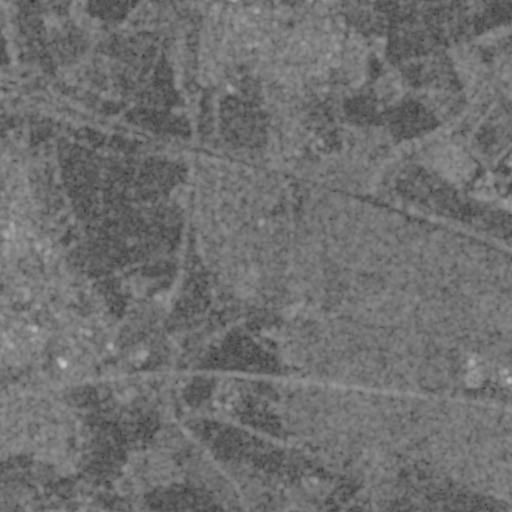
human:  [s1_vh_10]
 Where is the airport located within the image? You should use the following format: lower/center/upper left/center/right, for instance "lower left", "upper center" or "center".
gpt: The airport is located in the lower left of the image.
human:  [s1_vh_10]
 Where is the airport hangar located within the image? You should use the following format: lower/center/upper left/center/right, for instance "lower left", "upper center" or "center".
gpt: The airport hangar is located in the lower left of the image.
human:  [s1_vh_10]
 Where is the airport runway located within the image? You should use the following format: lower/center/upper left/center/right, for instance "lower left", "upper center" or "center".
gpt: The airport runway is located in the lower left of the image.
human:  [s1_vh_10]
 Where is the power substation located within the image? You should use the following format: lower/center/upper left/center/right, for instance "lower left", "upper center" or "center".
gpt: The power substation is located in the upper right of the image.
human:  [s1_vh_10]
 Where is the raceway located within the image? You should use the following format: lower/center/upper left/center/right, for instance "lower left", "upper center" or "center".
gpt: The raceway is located in the upper right of the image.
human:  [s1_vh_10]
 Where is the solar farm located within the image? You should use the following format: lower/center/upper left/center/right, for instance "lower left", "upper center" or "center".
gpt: The solar farm is located in the upper right of the image.
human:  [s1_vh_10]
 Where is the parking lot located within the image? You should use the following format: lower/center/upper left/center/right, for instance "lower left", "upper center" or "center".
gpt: There is no parking lot in the image.

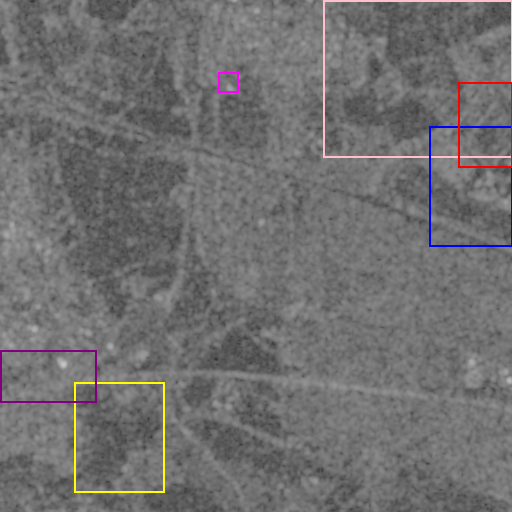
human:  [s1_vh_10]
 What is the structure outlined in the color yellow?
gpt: The structure outlined in yellow is an airport.
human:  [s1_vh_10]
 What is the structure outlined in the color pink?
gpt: The structure outlined in pink is a crop field.
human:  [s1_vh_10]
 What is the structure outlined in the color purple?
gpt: The structure outlined in purple is a park.
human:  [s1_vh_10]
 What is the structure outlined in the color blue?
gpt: The structure outlined in blue is a parking lot.
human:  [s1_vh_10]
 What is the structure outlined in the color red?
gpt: The structure outlined in red is a solar farm.
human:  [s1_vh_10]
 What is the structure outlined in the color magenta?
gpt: The structure outlined in magenta is a wastewater plant.
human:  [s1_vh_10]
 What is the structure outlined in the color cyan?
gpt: There is no cyan outline.